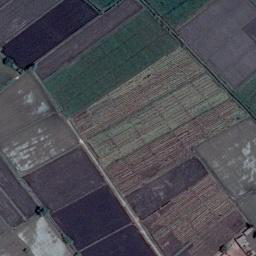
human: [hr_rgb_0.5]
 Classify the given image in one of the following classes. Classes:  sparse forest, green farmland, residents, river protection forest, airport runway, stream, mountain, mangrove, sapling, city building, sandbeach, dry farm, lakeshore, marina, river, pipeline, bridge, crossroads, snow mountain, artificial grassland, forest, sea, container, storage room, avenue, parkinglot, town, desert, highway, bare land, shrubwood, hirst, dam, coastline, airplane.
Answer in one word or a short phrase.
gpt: green farmland